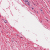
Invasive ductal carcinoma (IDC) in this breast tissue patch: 0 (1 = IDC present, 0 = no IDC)